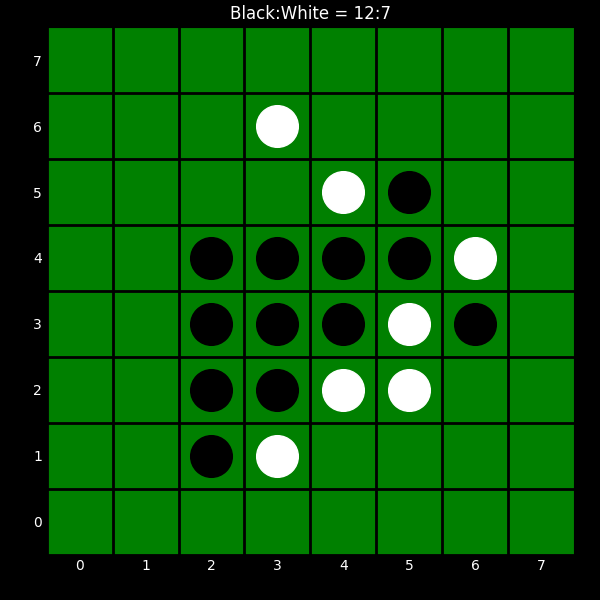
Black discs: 12
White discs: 7